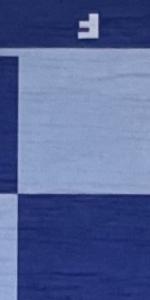
Label: Empty